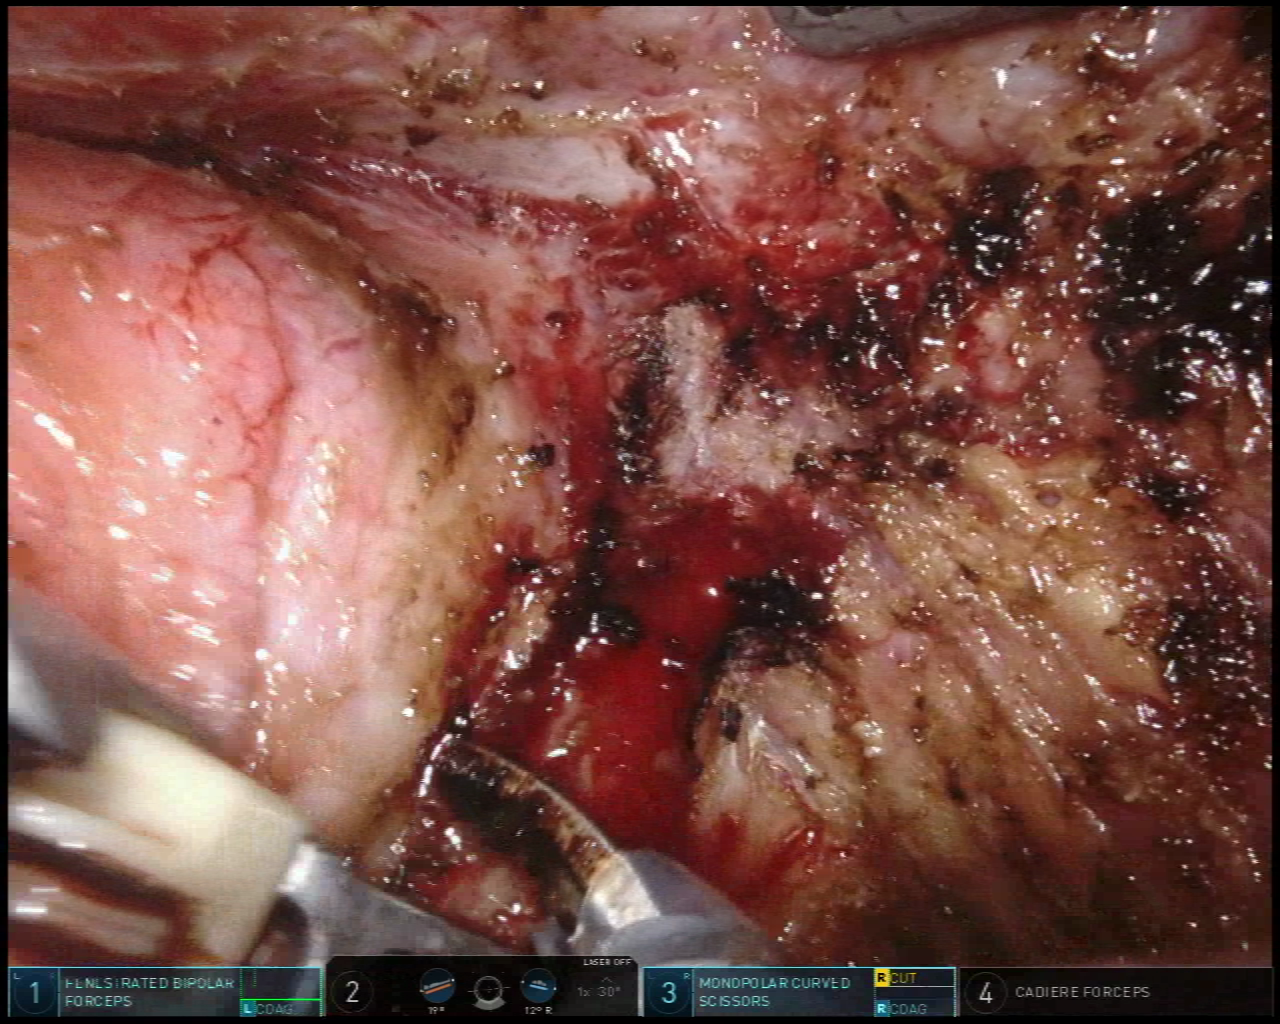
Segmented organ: vesicular_glands
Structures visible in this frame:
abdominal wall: no
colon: no
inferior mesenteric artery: no
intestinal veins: no
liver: no
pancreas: no
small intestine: no
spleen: no
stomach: no
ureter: no
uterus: no
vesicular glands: yes